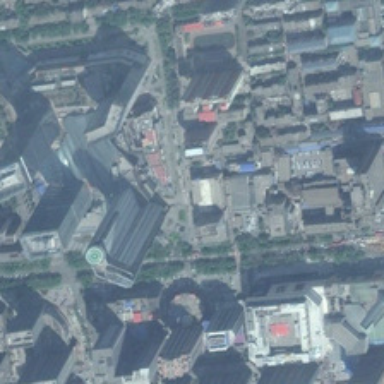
Many buildings and some green trees are in a commercial area .